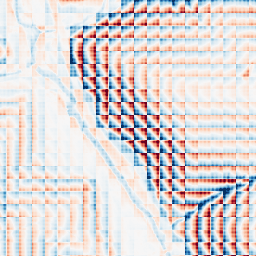
Category: wavelet
Decomposition family: wavelet_dwt
Decomposition parameters: wavelet: haar
level: 4
Upsampling method: sinc_hamming
Upsampling parameters: scale: 8
kernel_size: 8
Upsampling scale: 8